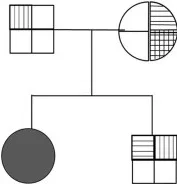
Family pedigree showing the haplotypes and analytical findings. In addition to the c.418 G>A mutation, the genotypes for the intron 3+c.123 C>T, exon 8 c.942 T>C, and intron 12+c.267 G>C are also indicated.
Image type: pathology (giemsa)